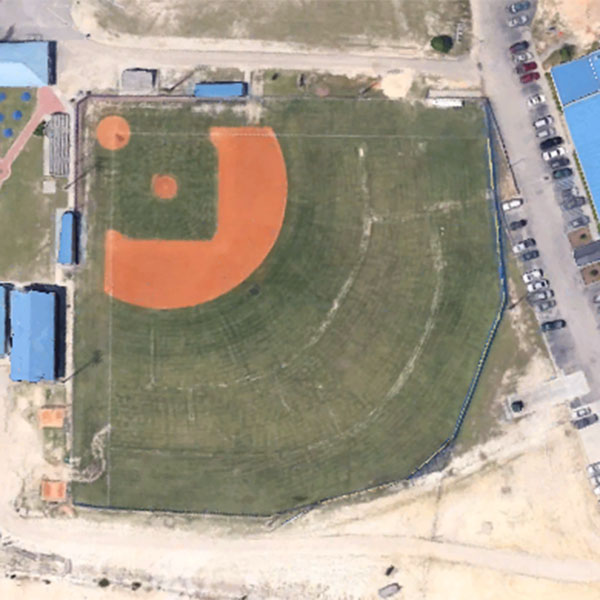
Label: BaseballField